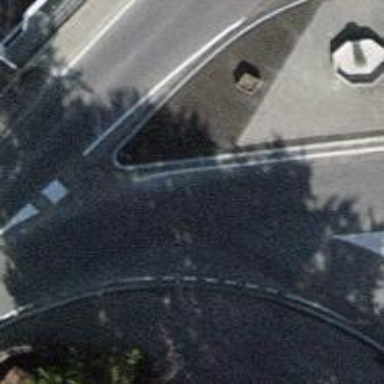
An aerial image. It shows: Tertiary road with asphalt surface used as bus service route.